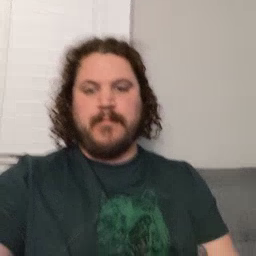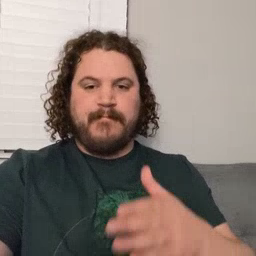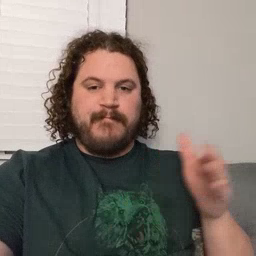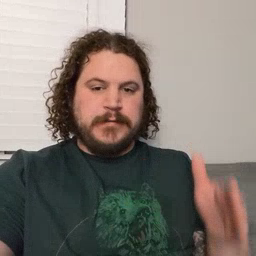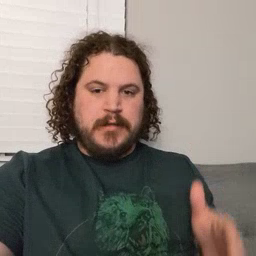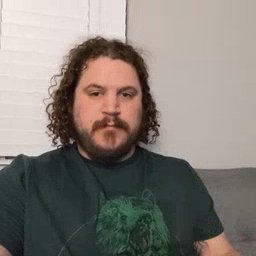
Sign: beside